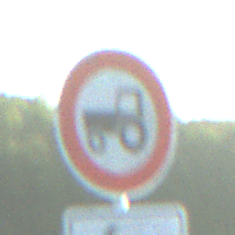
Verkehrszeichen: VerbotKraftfahrzeugeZuegeNichtSchneller25
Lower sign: RichtungsangabeDurchPfeile2
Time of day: MorningAfternoon
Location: Outdoor (Nature)
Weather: Clear
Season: NotSpecified
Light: Natural